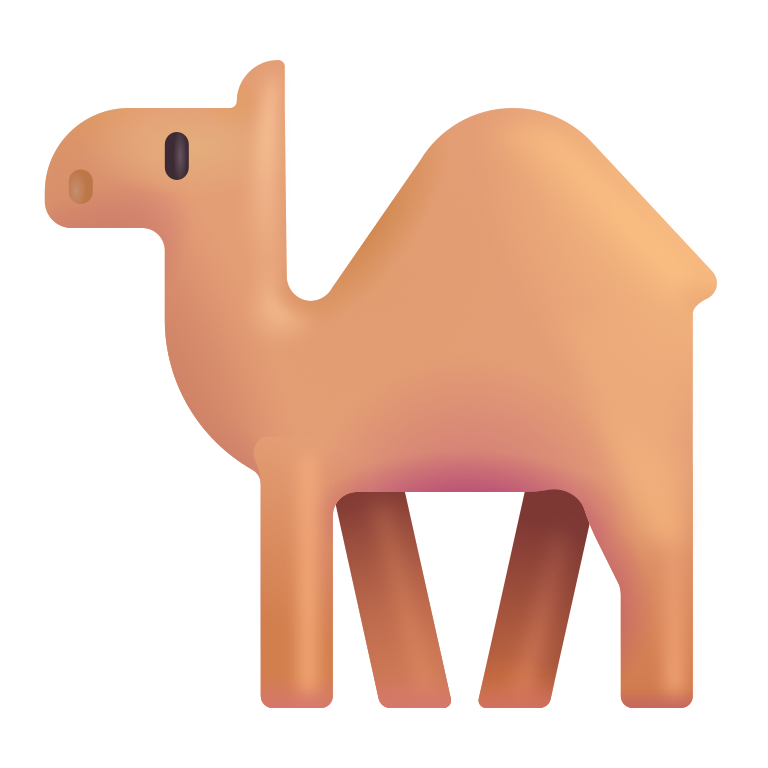
camel color